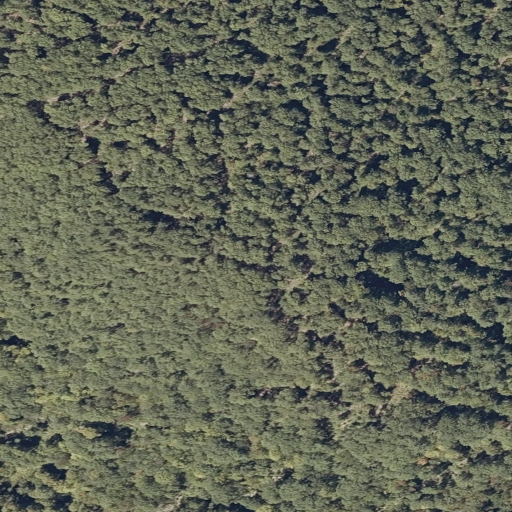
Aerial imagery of mountain in Maine named Doten Hill containing deciduous forest, mixed forest, and evergreen forest